Aerial crown-view tile of a tropical tree (Barro Colorado Island, Panama), acquired 20250414:
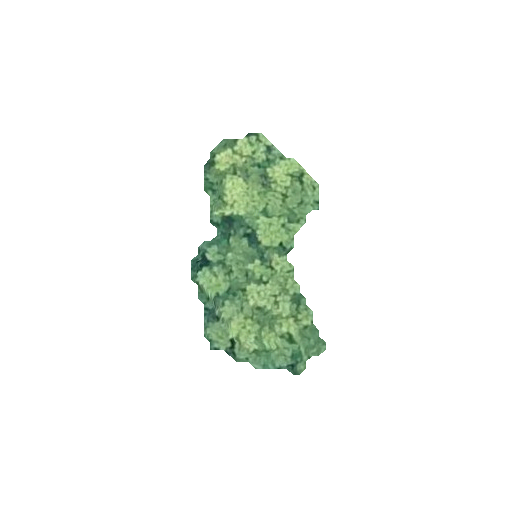
Species: Tachigali panamensis
GBIF accepted scientific name: Tachigali panamensis
Crown area: 32.493 m²